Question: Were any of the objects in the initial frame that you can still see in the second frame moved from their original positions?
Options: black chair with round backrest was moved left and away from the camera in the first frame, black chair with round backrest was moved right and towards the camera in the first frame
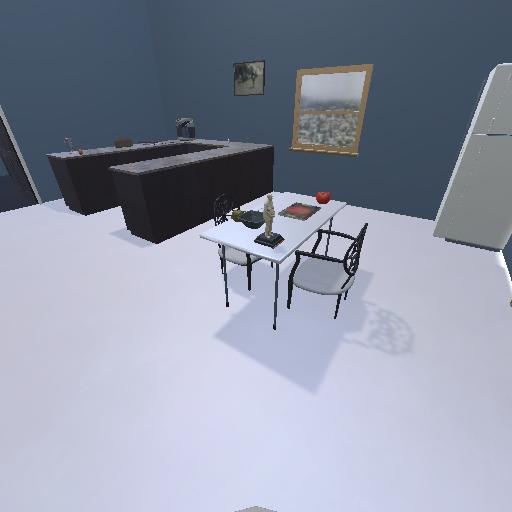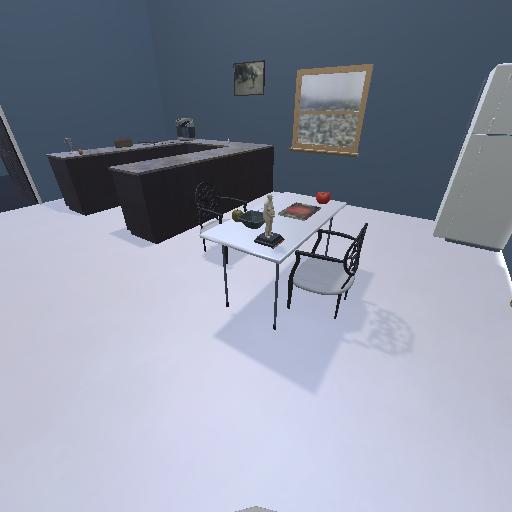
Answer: black chair with round backrest was moved left and away from the camera in the first frame